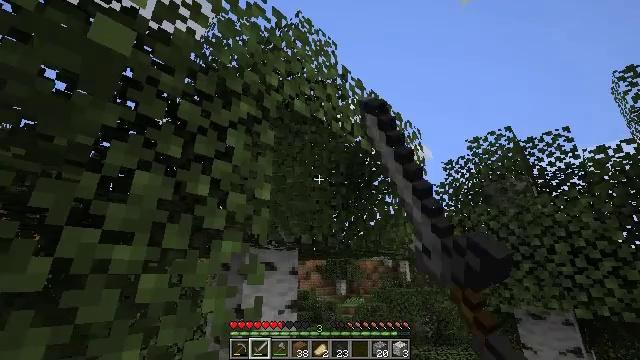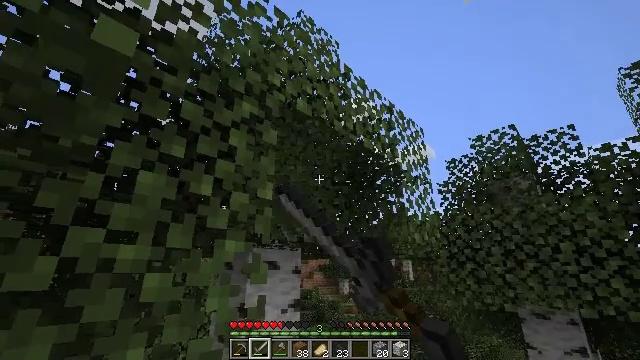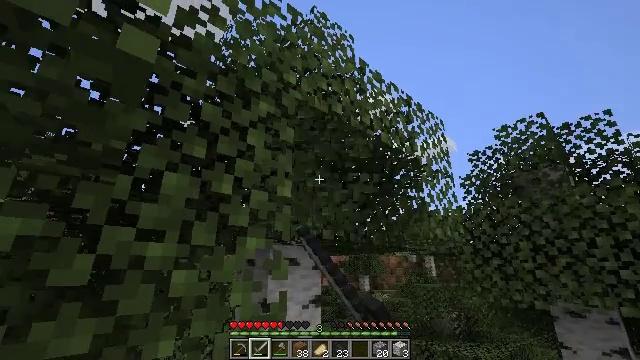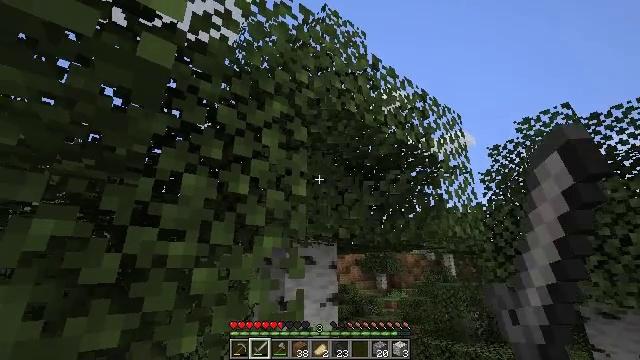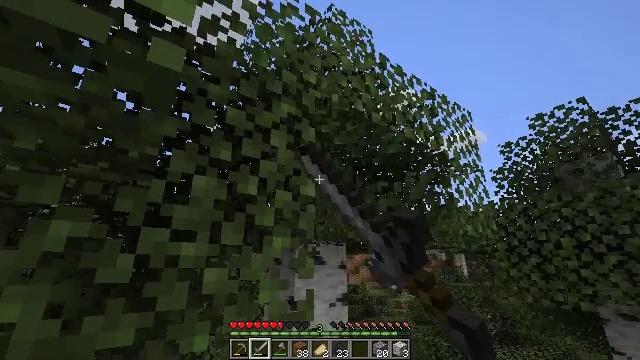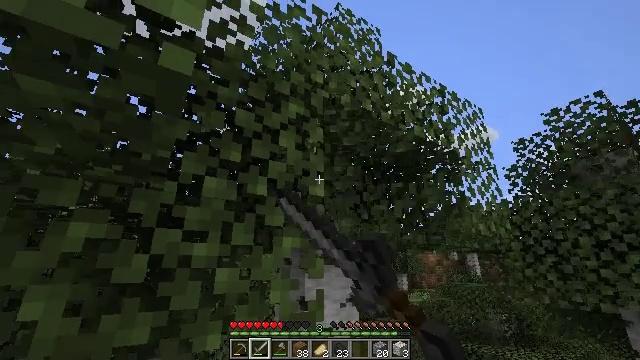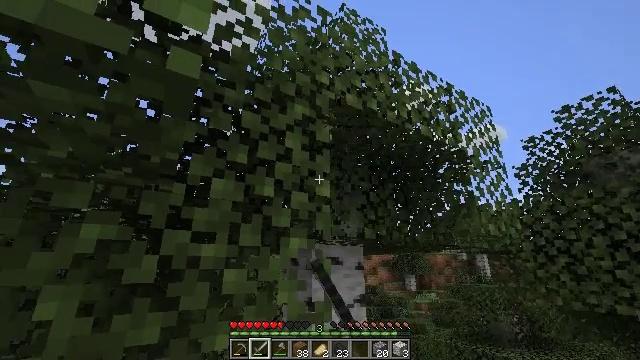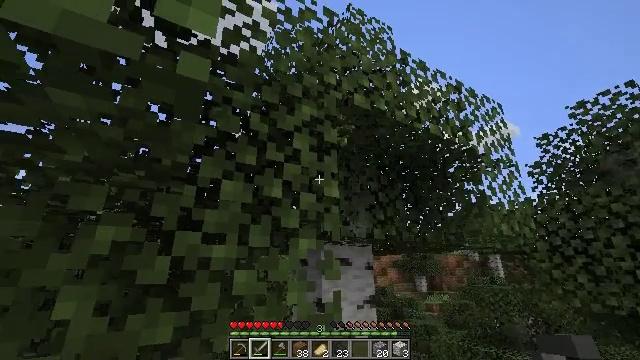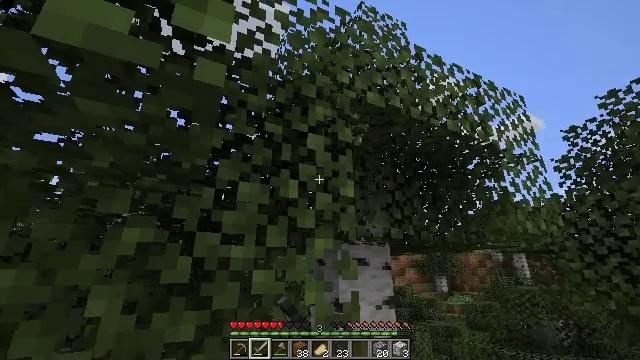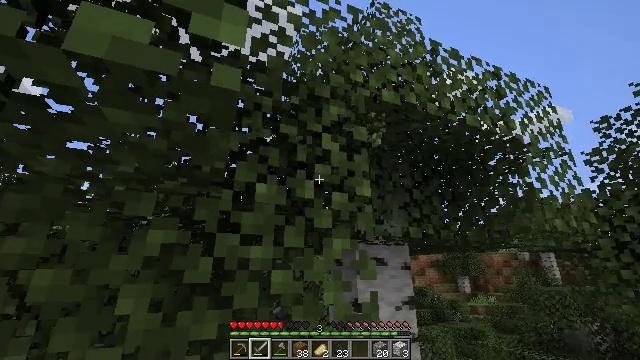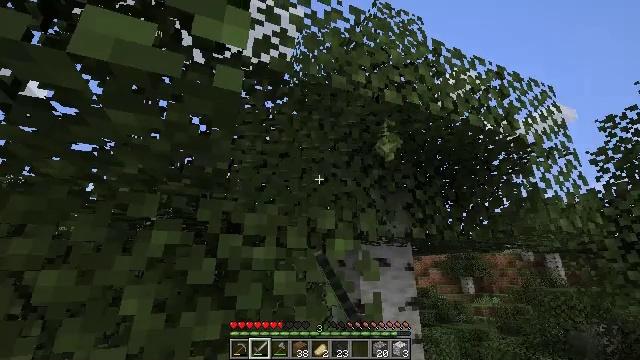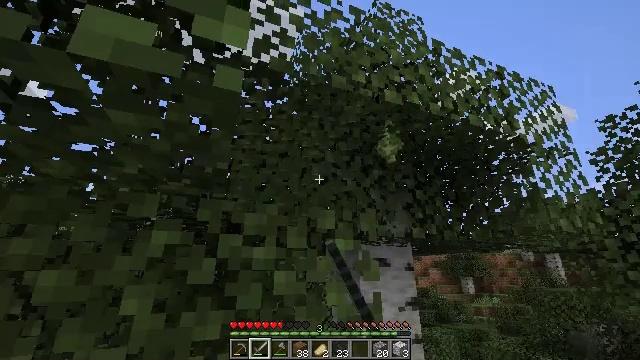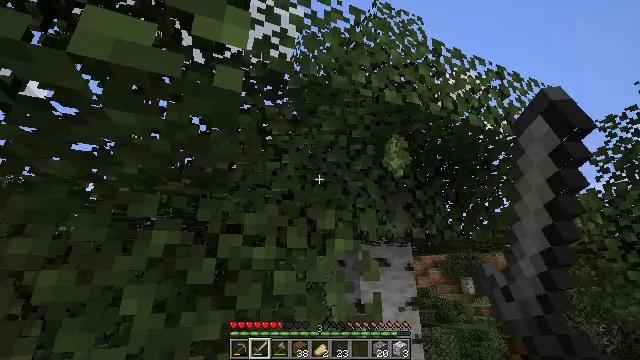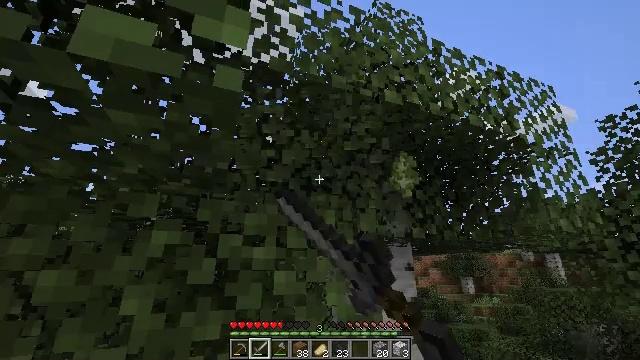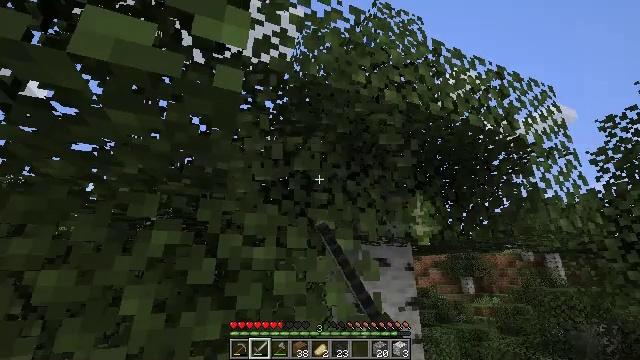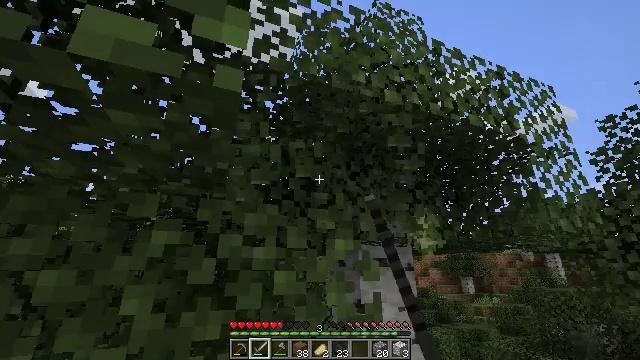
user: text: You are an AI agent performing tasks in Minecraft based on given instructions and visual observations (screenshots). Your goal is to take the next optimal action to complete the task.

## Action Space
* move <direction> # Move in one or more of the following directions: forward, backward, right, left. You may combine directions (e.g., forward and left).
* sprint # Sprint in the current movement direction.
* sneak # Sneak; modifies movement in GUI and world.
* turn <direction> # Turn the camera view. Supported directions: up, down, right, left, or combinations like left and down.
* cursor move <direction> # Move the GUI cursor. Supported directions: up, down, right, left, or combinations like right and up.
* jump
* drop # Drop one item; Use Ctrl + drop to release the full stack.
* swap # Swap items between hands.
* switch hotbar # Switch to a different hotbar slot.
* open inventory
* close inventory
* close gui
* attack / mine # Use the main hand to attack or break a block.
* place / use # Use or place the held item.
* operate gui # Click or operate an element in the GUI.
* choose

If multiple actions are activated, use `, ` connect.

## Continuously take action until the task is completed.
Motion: motion action
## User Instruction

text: Gather birch leaves using hands or shears.
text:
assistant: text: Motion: attack / mine
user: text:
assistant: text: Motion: turn left, attack / mine
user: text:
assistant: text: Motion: turn left, attack / mine
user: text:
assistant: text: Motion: turn left, attack / mine
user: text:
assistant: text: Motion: turn left, attack / mine
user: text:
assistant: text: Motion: turn left, attack / mine
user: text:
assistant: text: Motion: turn left, attack / mine
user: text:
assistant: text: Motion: turn left, attack / mine
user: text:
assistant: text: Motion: turn left, attack / mine
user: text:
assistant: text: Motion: attack / mine
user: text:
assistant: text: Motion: attack / mine
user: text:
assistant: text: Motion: attack / mine
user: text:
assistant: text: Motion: attack / mine
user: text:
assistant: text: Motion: attack / mine
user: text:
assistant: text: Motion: attack / mine
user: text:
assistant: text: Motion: attack / mine
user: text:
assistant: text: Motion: attack / mine
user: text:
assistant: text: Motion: attack / mine
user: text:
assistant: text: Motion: turn left and down, attack / mine
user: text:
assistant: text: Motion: turn left and down, attack / mine
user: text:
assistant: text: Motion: turn down, attack / mine
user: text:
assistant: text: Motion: turn down, attack / mine
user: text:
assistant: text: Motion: attack / mine
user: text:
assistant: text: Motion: attack / mine
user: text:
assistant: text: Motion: attack / mine
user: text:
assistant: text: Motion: turn left, attack / mine
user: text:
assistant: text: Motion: turn left and down, attack / mine
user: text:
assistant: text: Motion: turn left and down, attack / mine
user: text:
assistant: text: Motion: turn left and down, attack / mine
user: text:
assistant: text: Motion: turn left and down, attack / mine